Question: I have an application in which UITabBarController as a rootViewController with two controllers. One is an empty controller and the second one is Picker controller extends from ABPeoplePickerNavigationController. The problem is view is going behind the tab bar and due to that view is cutting off from the bottom. I just highlighted the area in the screenshot:

Any help would be highly appreciated.
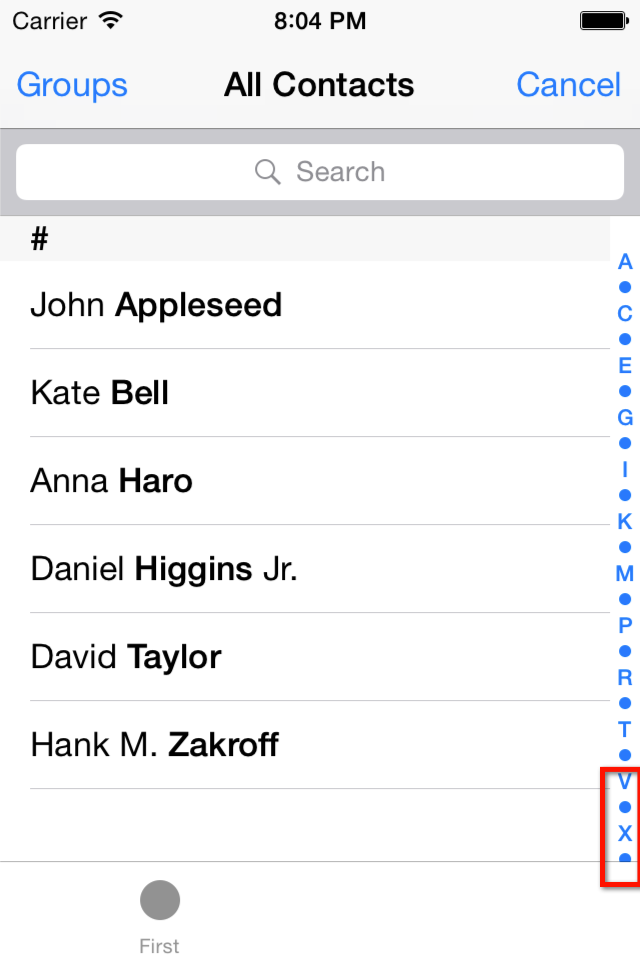
Answer: Officially 'ABPeoplePickerNavigationController' doesn't support subclassing: <URL>
'''
Subclassing Notes
The ABPeoplePickerNavigationController class does not support subclassing.
'''
However, the problem is that the view of your ABPeoplePickerNavigationController subclass is extending under the tab bar.
You can, for example, change it's size at runtime in this way
'''
- (void) viewDidAppear:(BOOL)animated
{
[super viewDidAppear:animated];
CGRect rect = self.view.bounds;
rect.size.height = rect.size.height - 40;
self.view.frame = rect;
}
'''
Note, the 40 is only an example, you should calculate the height of your tab bar controller because it can change for other screen dimensions and rotations.
Or, better, you can search for the underlying UITableView instance and set the 'contentInset' property.
This seems to have problems with the status bar, since the 'ABPeoplePickerNavigationController' is unable to extend the navigation bar under the status bar if you change it's frame
In both this cases, however, your app will probably be rejected, because you are subclassing a class that explicitly forbids it.
A better and "legal" way to add it is to use a container view controller
Look at <URL>
Create a new view controller, add a container view, then add the 'ABPeoplePickerNavigationController' in this way:
'''
-(void)viewDidLoad
{
[super viewDidLoad];
// create the ABPeoplePickerNavigationController instance
ABPeoplePickerNavigationController *controller = [[ABPeoplePickerNavigationController alloc] init];
// add a new child view controller to self
[self addChildViewController:controller];
// alert the child that it has been added to the father
[controller didMoveToParentViewController:self];
// update the child view frame to fit into the containerView
controller.view.frame = self.containerView.bounds;
// translate autoresizing mask into constraints, this is not needed but I usually do because is more pratical
[controller.view setTranslatesAutoresizingMaskIntoConstraints:YES];
// add the 'ABPeoplePickerNavigationController' view to the container
[self.containerView addSubview:controller.view];
}
'''
Even in this way 'ABPeoplePickerNavigationController' has problems with the status bar (it doesn't extends correctly under it), so I constrained the container view to the Top Layout Guide and changed the color of the main view of 'ContainerViewController' to fit with the color of the navigation bar